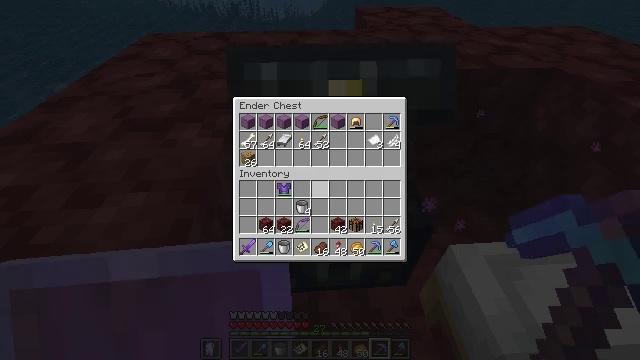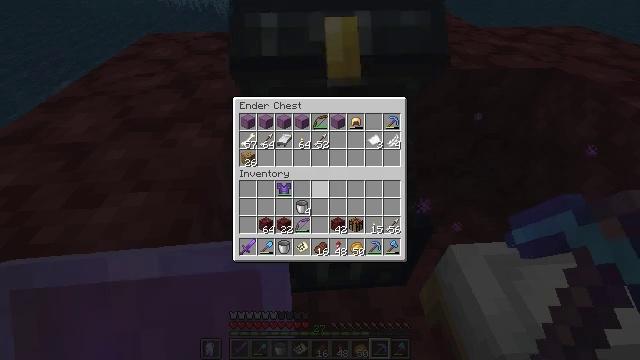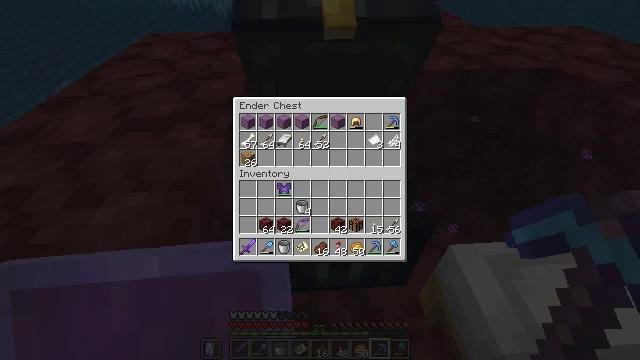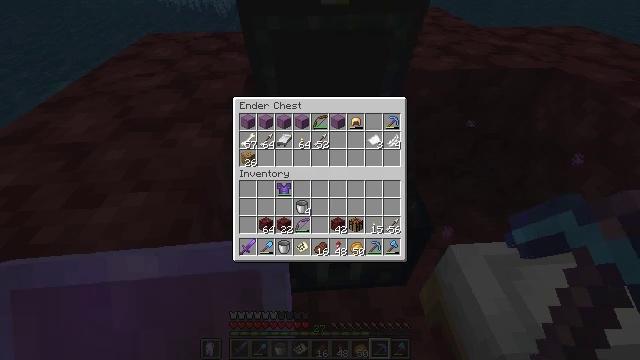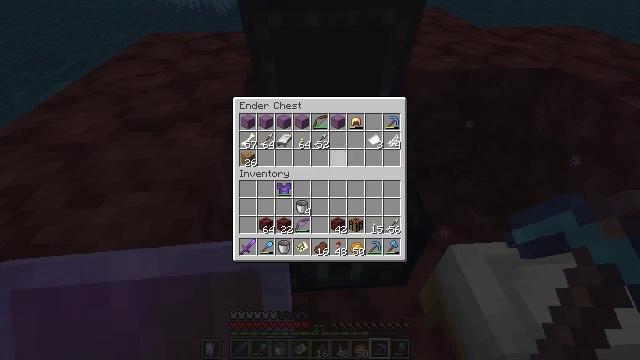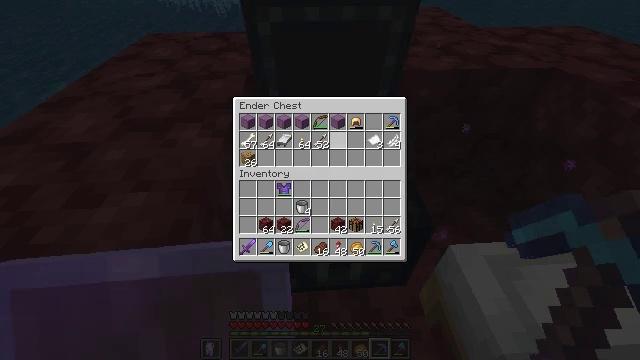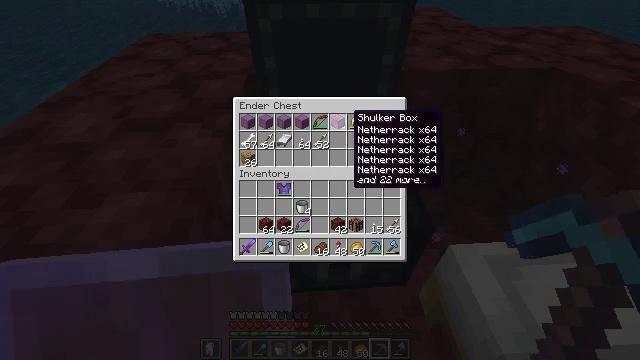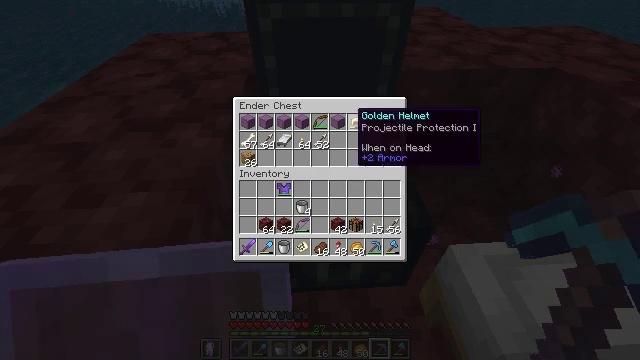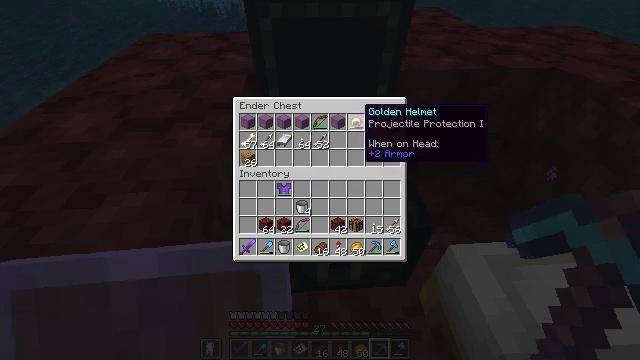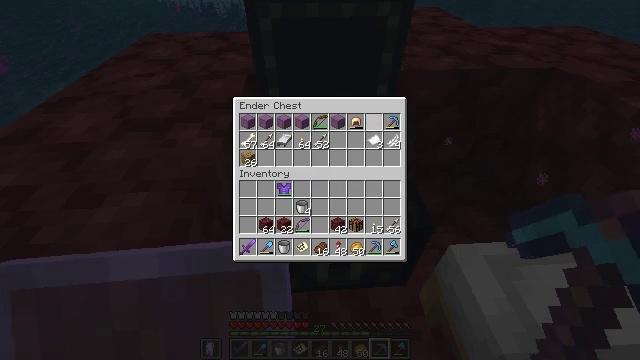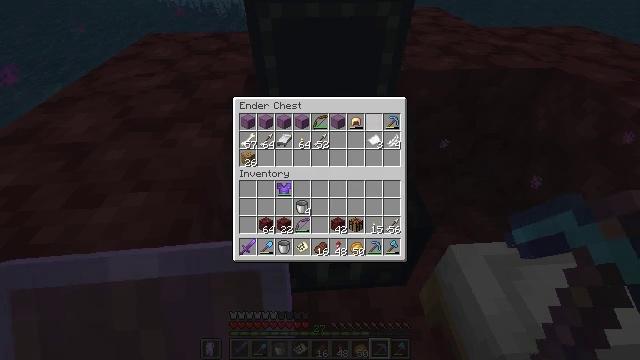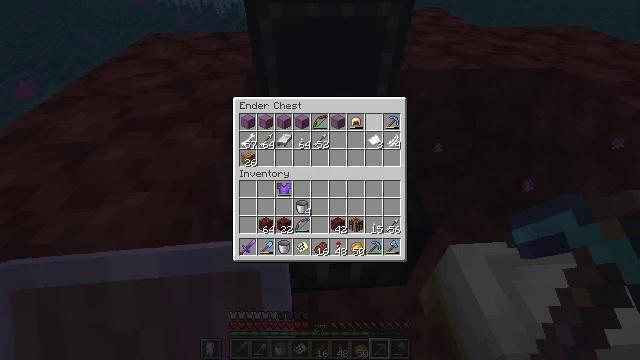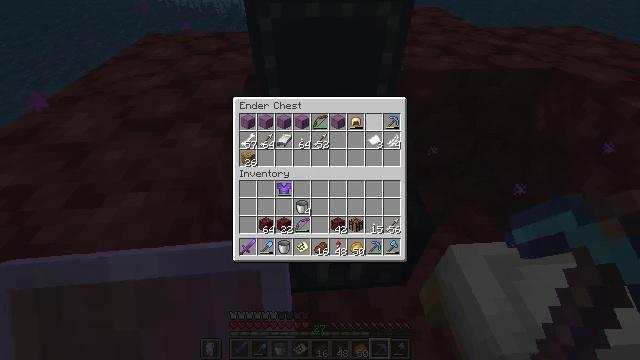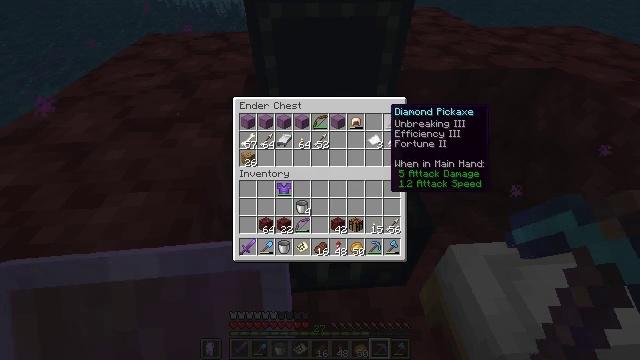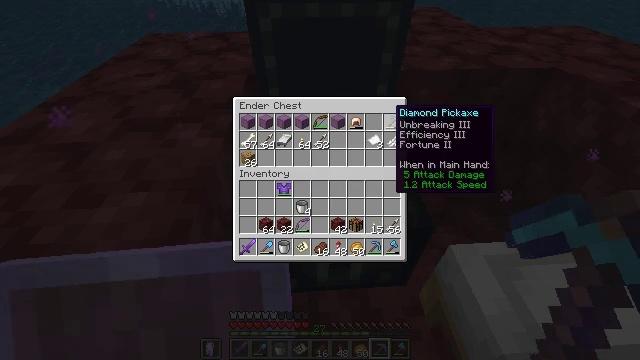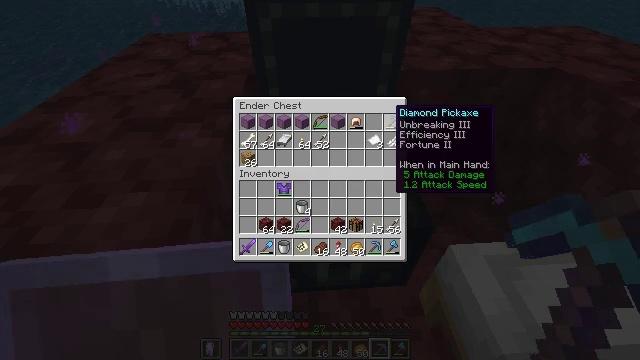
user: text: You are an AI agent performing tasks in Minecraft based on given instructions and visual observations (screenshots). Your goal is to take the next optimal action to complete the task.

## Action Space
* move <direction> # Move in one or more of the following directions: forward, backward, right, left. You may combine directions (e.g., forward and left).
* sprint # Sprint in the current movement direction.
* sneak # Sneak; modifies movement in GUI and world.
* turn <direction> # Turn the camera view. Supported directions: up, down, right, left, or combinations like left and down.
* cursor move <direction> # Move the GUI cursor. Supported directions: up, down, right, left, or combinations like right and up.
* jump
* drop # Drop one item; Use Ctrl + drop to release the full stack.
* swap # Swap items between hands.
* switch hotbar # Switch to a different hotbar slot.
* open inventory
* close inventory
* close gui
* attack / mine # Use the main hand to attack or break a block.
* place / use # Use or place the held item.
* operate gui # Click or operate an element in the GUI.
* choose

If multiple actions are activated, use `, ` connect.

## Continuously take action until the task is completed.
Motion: motion action
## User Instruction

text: Retrieve the ender chest safely.
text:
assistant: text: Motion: no_op
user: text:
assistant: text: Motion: no_op
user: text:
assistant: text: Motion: cursor move up
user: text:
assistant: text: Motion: sneak, cursor move right and up
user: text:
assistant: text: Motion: sneak, cursor move right and up
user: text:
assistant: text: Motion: sneak, cursor move up
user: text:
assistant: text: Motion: sneak
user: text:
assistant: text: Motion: sneak, cursor move right
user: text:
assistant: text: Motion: sneak, cursor move right
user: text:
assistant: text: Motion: sneak, cursor move right
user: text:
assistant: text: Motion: sneak, cursor move right
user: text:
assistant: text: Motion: sneak
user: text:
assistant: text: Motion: sneak
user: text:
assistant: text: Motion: sneak
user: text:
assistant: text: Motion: sneak
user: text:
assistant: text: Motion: sneak
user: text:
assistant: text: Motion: sneak
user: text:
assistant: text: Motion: sneak
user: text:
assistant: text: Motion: sneak, choose
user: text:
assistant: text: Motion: sneak, choose
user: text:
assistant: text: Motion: sneak, choose
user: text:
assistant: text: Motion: sneak
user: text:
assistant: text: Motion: sneak
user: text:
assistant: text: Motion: sneak
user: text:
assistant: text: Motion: sneak
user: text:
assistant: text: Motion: sneak
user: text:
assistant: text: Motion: sneak
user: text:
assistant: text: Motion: sneak
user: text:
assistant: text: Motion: close gui
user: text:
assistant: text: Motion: open inventory